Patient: sex F, age 61
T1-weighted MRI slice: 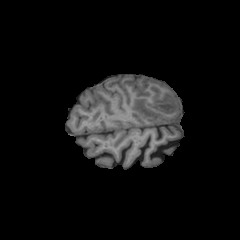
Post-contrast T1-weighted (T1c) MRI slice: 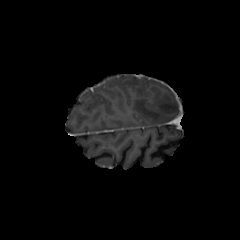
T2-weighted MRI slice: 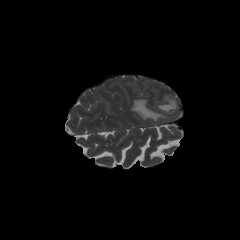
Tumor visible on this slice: yes
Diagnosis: Glioblastoma, IDH-wildtype
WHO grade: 4